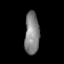
Tissue: lung
Cell type: Myeloid cells
Senescence score: 0.2016
Nuclear area (px): 601
Mean DAPI intensity: 131.253